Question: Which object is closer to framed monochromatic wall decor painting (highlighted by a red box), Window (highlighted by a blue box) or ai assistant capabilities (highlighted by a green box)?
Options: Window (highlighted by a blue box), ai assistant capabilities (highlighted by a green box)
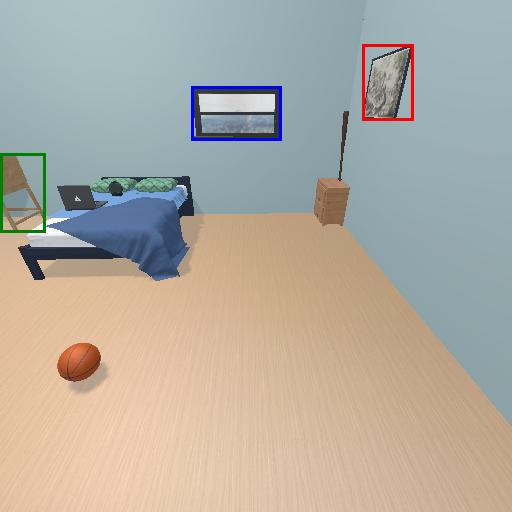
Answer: Window (highlighted by a blue box)